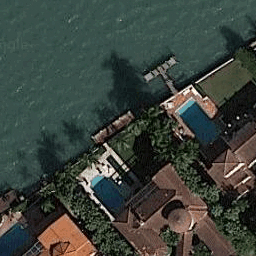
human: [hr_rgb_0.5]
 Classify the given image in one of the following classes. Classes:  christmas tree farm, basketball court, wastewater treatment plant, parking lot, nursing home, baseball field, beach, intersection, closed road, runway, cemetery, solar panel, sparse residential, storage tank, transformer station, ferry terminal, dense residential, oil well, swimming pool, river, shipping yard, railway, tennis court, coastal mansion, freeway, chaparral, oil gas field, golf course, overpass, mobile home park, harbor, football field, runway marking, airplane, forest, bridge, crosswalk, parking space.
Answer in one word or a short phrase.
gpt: coastal mansion